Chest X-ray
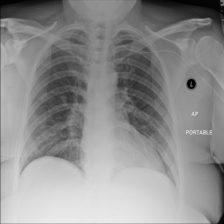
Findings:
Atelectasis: negative
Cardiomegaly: negative
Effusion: negative
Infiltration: positive
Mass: negative
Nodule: negative
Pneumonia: negative
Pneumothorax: negative
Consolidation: negative
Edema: negative
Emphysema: negative
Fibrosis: negative
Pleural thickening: negative
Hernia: negative